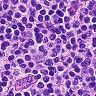
Metastatic tissue present: no